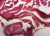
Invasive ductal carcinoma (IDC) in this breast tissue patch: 0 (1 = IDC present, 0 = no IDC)